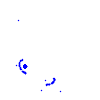
Particle: pion